Question: I have a firebase database that consists of the following:
1. Event
2. Creators ID (Firebaseauth id)
3. Event name
4. Event attributes like name location date time...
Here's a sample of my database:

What I want is to retrieve the attributes of every event in the database regardless of the UID but I cant get rid of the UID for many other reasons.
Im using the following code to retrieve:
'''
ref = database.getReference("Event/");
ref.addChildEventListener(new ChildEventListener() {
@Override
public void onChildAdded(DataSnapshot dataSnapshot, String s) {
Event event = new Event();
event = dataSnapshot.getValue(Event.class);
events.add(event);
myRecyclerView.setAdapter(adapter);
}
'''
Where Event is a custom class containing the attributes, getters/setters and constructor of the event.
Ref is the database reference.
But the event object returned is empty.
I am using android.
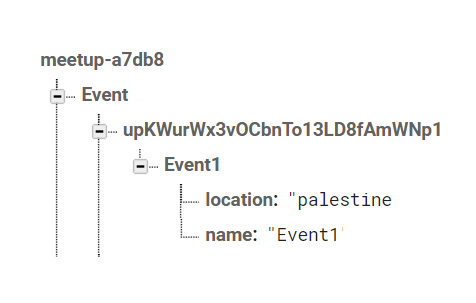
Answer: You still have one level to reach a single Event:
'''
public void onChildAdded(DataSnapshot dataSnapshot, String s) {
for(DataSnapshot snapshot: dataSnapshot.getChildren()){
Event event = new Event();
event = snapshot.getValue(Event.class);
events.add(event);
myRecyclerView.setAdapter(adapter);
}
}
'''
Also make sure that your Event class have public getters and setters so it can be deserialized.